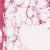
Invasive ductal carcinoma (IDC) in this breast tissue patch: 0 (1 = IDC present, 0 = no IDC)